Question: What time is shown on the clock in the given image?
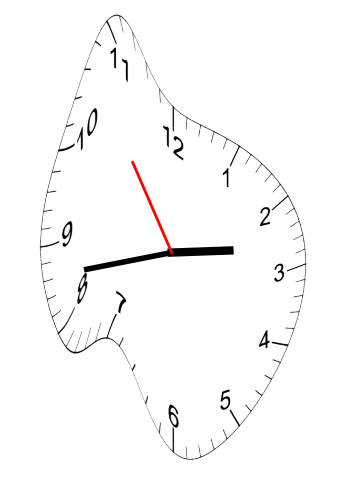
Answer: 02:42:54